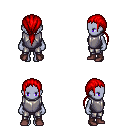
a pixel art fantasy rpg character, female body template, dark elf, purple skin, steel chest armor, metal pants, red ponytail hairstyle, maroon shoes, four views (front, back, left, right), 2x2 character sprite sheet, small pixel art, hard edges, no anti-aliasing